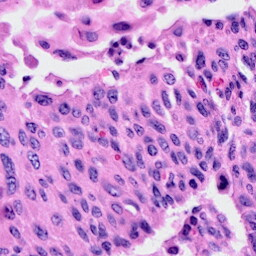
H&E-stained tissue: Cervix